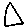
Label: triangle